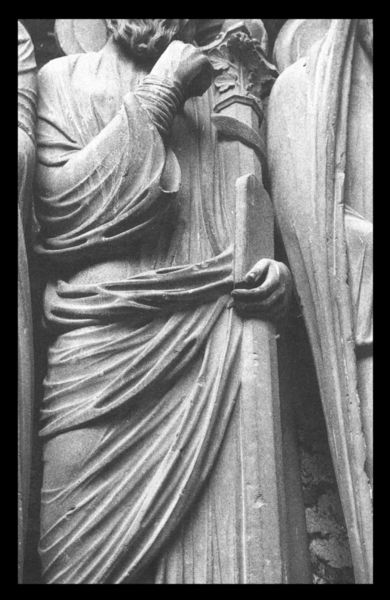
Titel: Maria-Triumph-Portal
Standort: Chartres, Notre-Dame (EU - F)
Schlagwörter: hand, kopf, mann, umhang, ausschnitt, ellbogen, finger, frau, grau, holz, marmor, schwarz, säule, weiss, bart, hemd, arm, falten, kleidung, stein, ärmel, hände, kirche, figur, gewand, mantel, stehend, blatt, schulter, skulptur, statue, relief, bein, tafel, detail, faltenwurf, oberkörper, foto, hälfte, moses, buch, schwarzweiß, schwert, faust, kapitell, heiligenschein, halb, adern, heiliger, heilig, bildhauer, arkantus, mose, steintafel, gesetzestafel, elle, akantusblatt, oberkörpoer, stbuch, fanlten